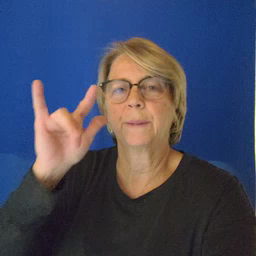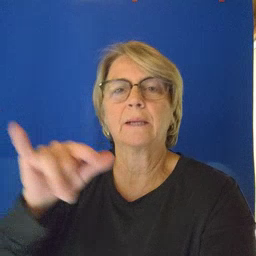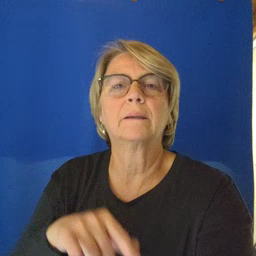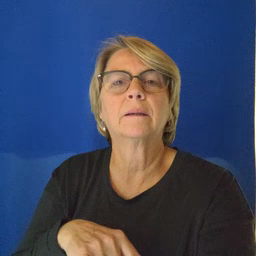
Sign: airplane